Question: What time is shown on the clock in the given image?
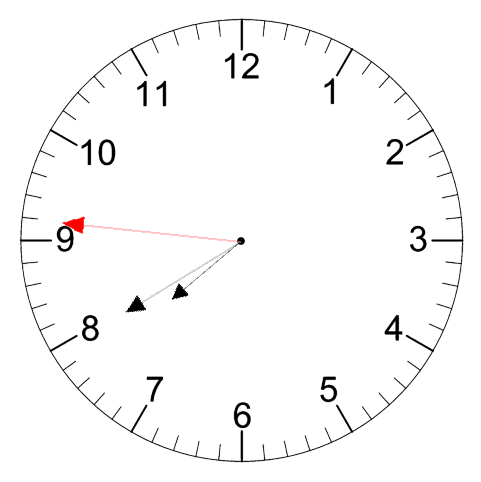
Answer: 07:39:46